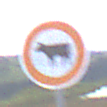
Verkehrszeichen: VerbotViehtrieb
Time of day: SunriseSunset
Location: Outdoor (Nature)
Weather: PartlyCloudy
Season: NotSpecified
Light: Natural